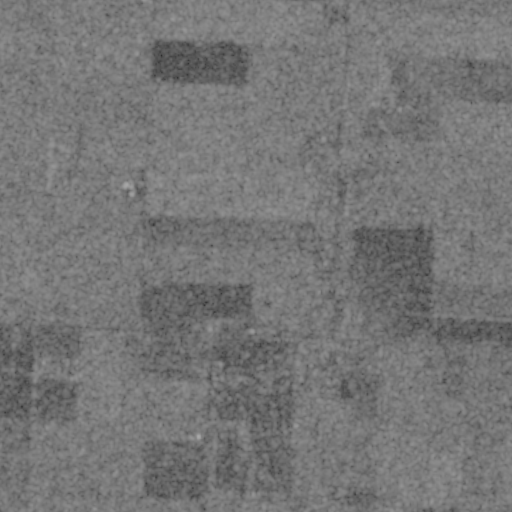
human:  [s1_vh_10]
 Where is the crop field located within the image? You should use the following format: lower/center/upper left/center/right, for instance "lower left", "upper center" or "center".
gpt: The crop field is located in the lower left of the image.
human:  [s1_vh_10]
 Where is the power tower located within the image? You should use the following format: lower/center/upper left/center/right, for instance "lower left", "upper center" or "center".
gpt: The power tower is located in the lower right of the image.
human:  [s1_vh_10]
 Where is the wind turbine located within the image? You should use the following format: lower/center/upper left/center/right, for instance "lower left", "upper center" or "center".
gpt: The wind turbine is located in the center right of the image.
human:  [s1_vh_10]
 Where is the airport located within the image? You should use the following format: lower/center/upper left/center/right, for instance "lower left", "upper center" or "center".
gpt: There is no airport in the image.

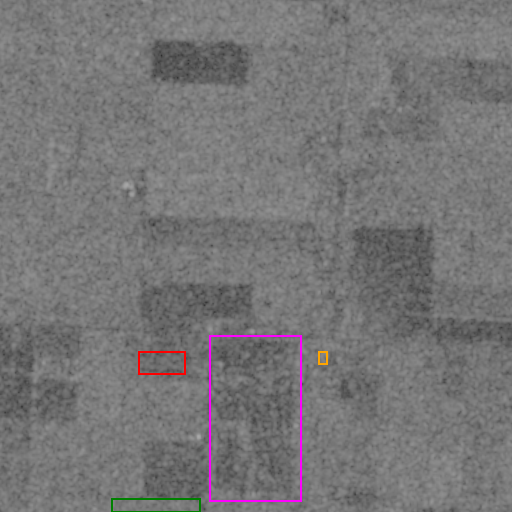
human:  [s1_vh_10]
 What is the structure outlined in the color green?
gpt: The structure outlined in green is a crop field.
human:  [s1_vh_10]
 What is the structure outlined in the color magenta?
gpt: The structure outlined in magenta is a park.
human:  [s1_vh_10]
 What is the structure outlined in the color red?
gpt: The structure outlined in red is a track.
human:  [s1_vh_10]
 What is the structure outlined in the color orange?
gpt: The structure outlined in orange is a building.
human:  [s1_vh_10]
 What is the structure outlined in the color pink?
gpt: There is no pink outline.